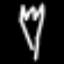
Label: fork